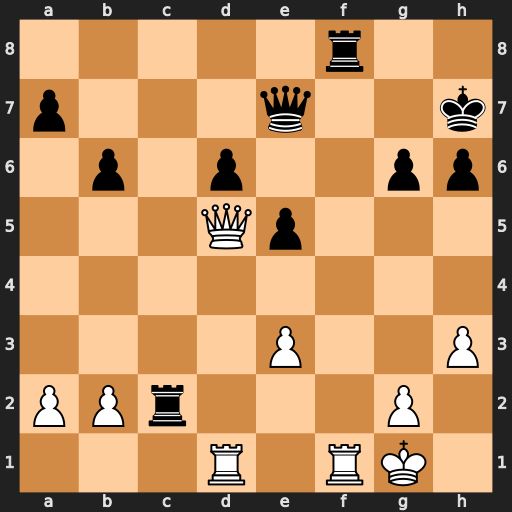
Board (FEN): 5r2/p3q2k/1p1p2pp/3Qp3/8/4P2P/PPr3P1/3R1RK1
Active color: w
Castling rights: -
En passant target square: -
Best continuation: Rxf8 Qxf8 Rf1 Qxf1+ Kxf1